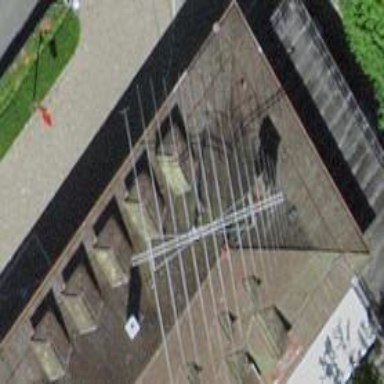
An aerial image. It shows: Antenna.